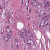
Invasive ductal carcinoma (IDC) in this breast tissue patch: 1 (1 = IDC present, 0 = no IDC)